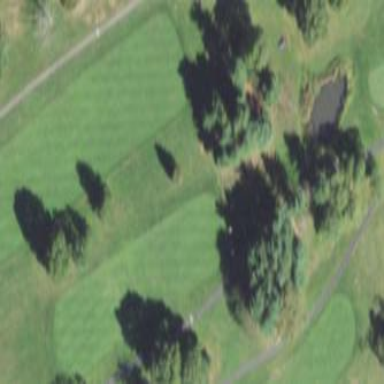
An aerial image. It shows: Golf fairway on grassland designated for leisure and sports activities.